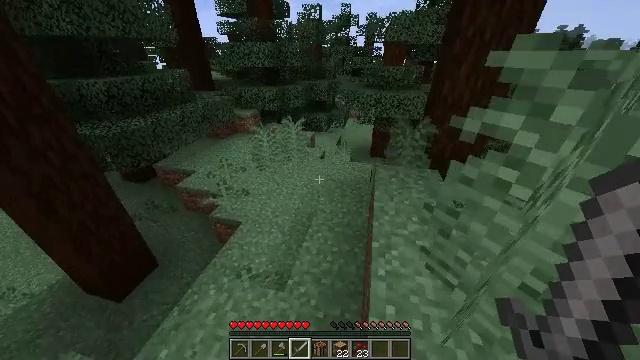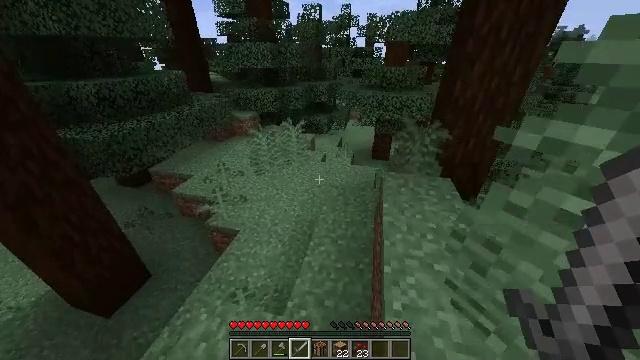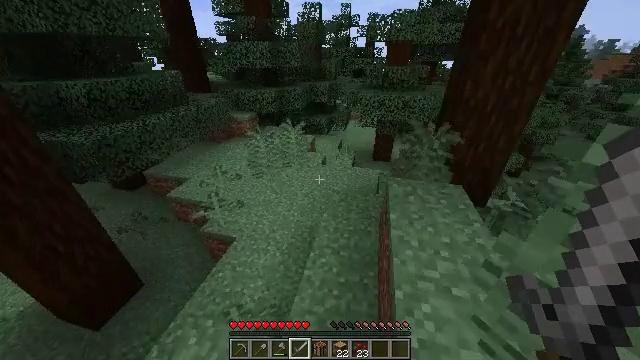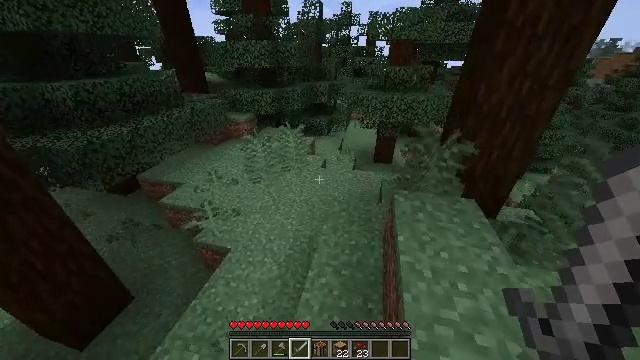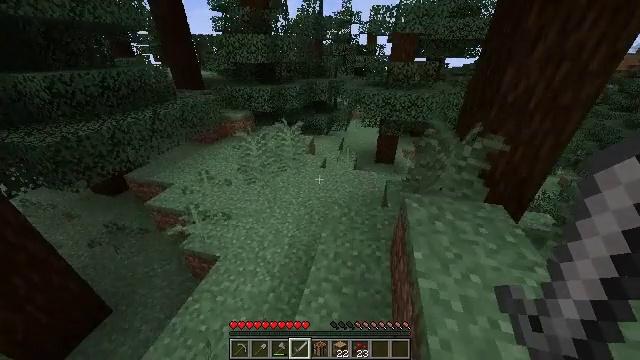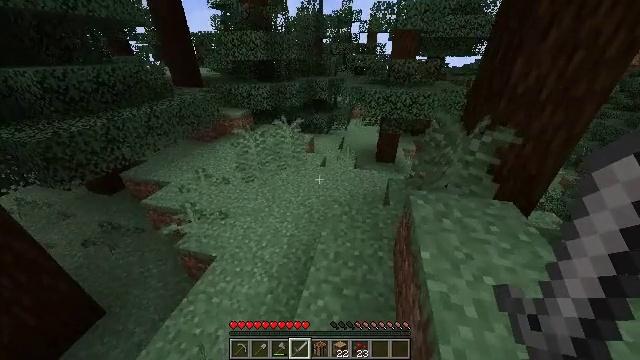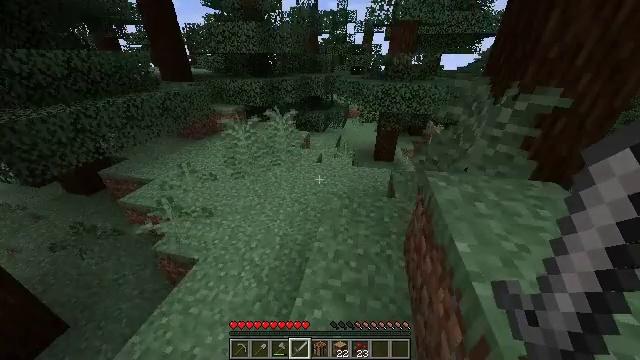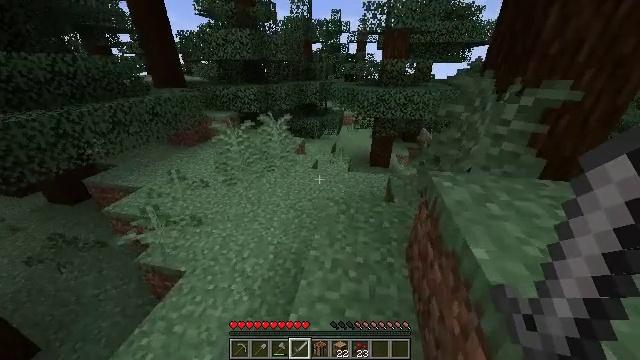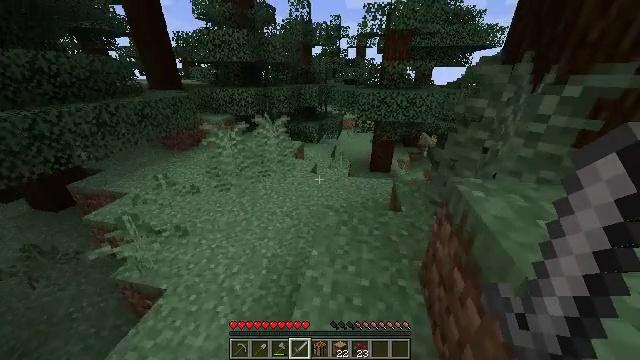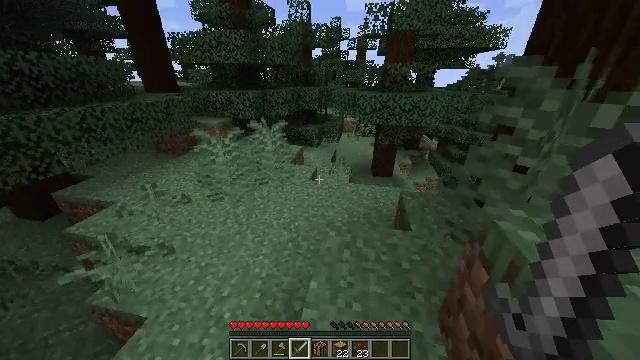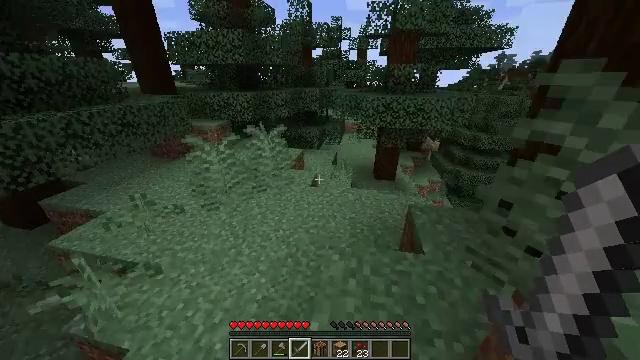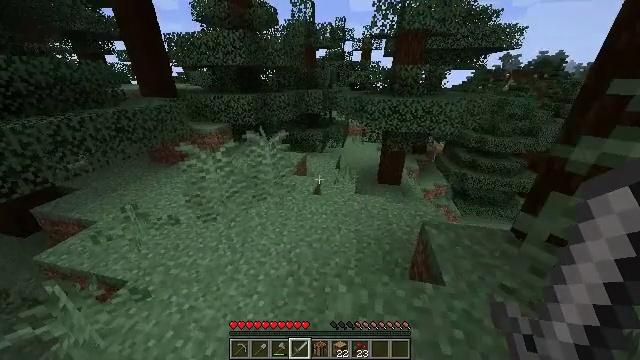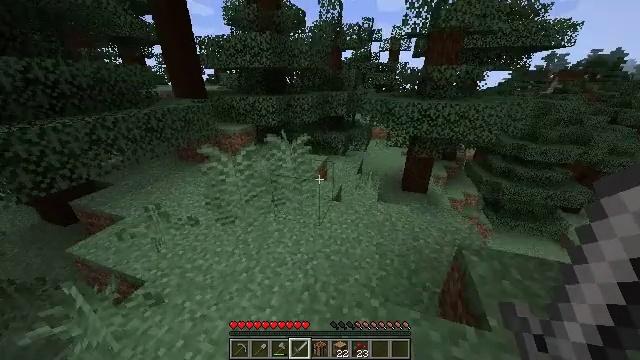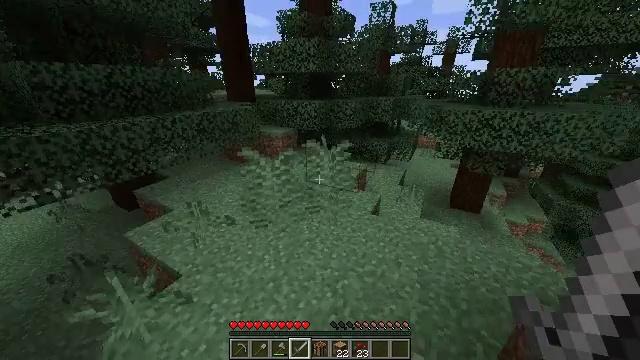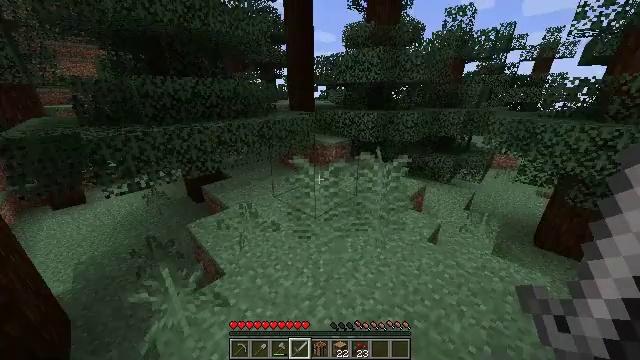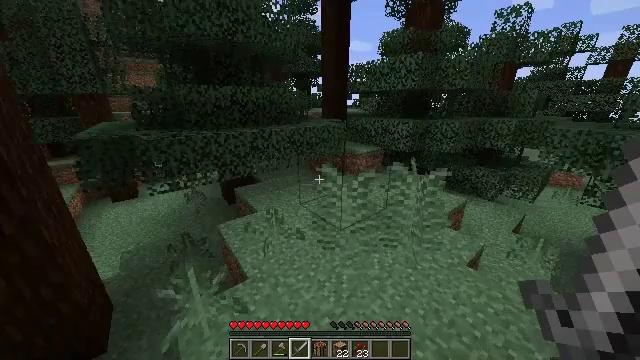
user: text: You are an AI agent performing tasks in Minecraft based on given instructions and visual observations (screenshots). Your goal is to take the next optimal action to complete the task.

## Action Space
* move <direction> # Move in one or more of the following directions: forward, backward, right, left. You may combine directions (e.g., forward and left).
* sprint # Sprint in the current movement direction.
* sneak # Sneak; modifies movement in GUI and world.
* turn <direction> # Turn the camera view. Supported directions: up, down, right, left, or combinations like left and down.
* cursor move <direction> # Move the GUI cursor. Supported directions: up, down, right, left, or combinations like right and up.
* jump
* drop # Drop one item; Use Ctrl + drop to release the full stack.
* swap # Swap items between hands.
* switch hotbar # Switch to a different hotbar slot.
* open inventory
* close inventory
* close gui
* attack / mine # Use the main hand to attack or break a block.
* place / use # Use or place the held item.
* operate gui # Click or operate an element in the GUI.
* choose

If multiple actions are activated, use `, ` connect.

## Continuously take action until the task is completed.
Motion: motion action
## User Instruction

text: Mine the blue bed to pick it up.
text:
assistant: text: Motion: move forward, sprint
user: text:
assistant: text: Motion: move forward, sprint
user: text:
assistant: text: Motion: move forward, sprint
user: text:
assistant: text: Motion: move forward, sprint
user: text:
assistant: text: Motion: move forward, sprint
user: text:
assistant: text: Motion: move forward, sprint, turn right
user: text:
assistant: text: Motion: move forward, sprint, turn right and up
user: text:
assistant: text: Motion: move forward, sprint, turn up
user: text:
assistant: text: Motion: move forward, sprint
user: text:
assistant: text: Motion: move forward, sprint
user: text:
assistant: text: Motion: move forward, sprint
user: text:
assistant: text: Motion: move forward, sprint, turn left
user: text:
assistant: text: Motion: move forward, sprint, turn left and up
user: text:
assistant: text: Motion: move forward, sprint, turn left and up
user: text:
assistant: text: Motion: move forward, sprint, turn left and up
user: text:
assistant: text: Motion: move forward, sprint
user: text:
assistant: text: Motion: move forward, sprint, turn right
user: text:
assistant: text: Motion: move forward, sprint, turn right
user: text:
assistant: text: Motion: move forward, sprint, turn right
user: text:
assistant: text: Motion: move forward, sprint, turn right
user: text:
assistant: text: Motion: move forward, sprint, turn right
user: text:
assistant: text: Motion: move forward, sprint, turn right
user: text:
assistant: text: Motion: move forward, sprint
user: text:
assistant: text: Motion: move forward, sprint
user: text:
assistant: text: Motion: move forward, sprint
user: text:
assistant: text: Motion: move forward, sprint
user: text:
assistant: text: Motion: move forward, sprint
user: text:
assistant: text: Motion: move forward, sprint
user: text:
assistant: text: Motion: move forward, sprint, turn down
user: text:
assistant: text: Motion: move forward, sprint